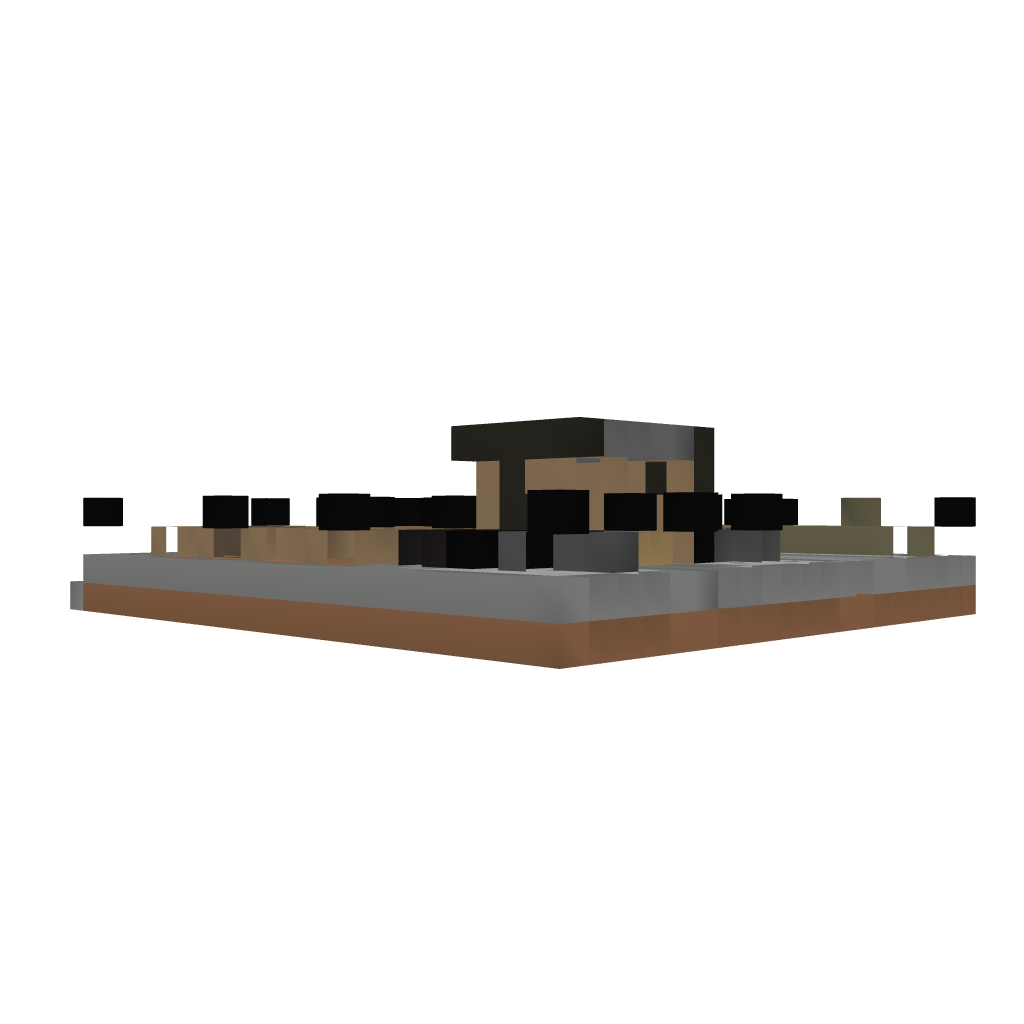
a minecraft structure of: Small medieval garden